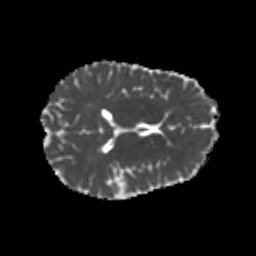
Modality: MD
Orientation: axial
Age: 20
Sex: female
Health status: healthy
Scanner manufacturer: philips
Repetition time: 7.387 s
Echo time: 0.08599 s